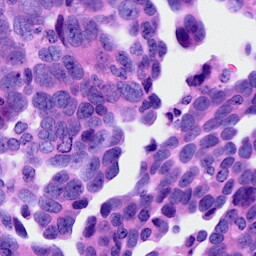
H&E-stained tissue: Ovarian